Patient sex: F
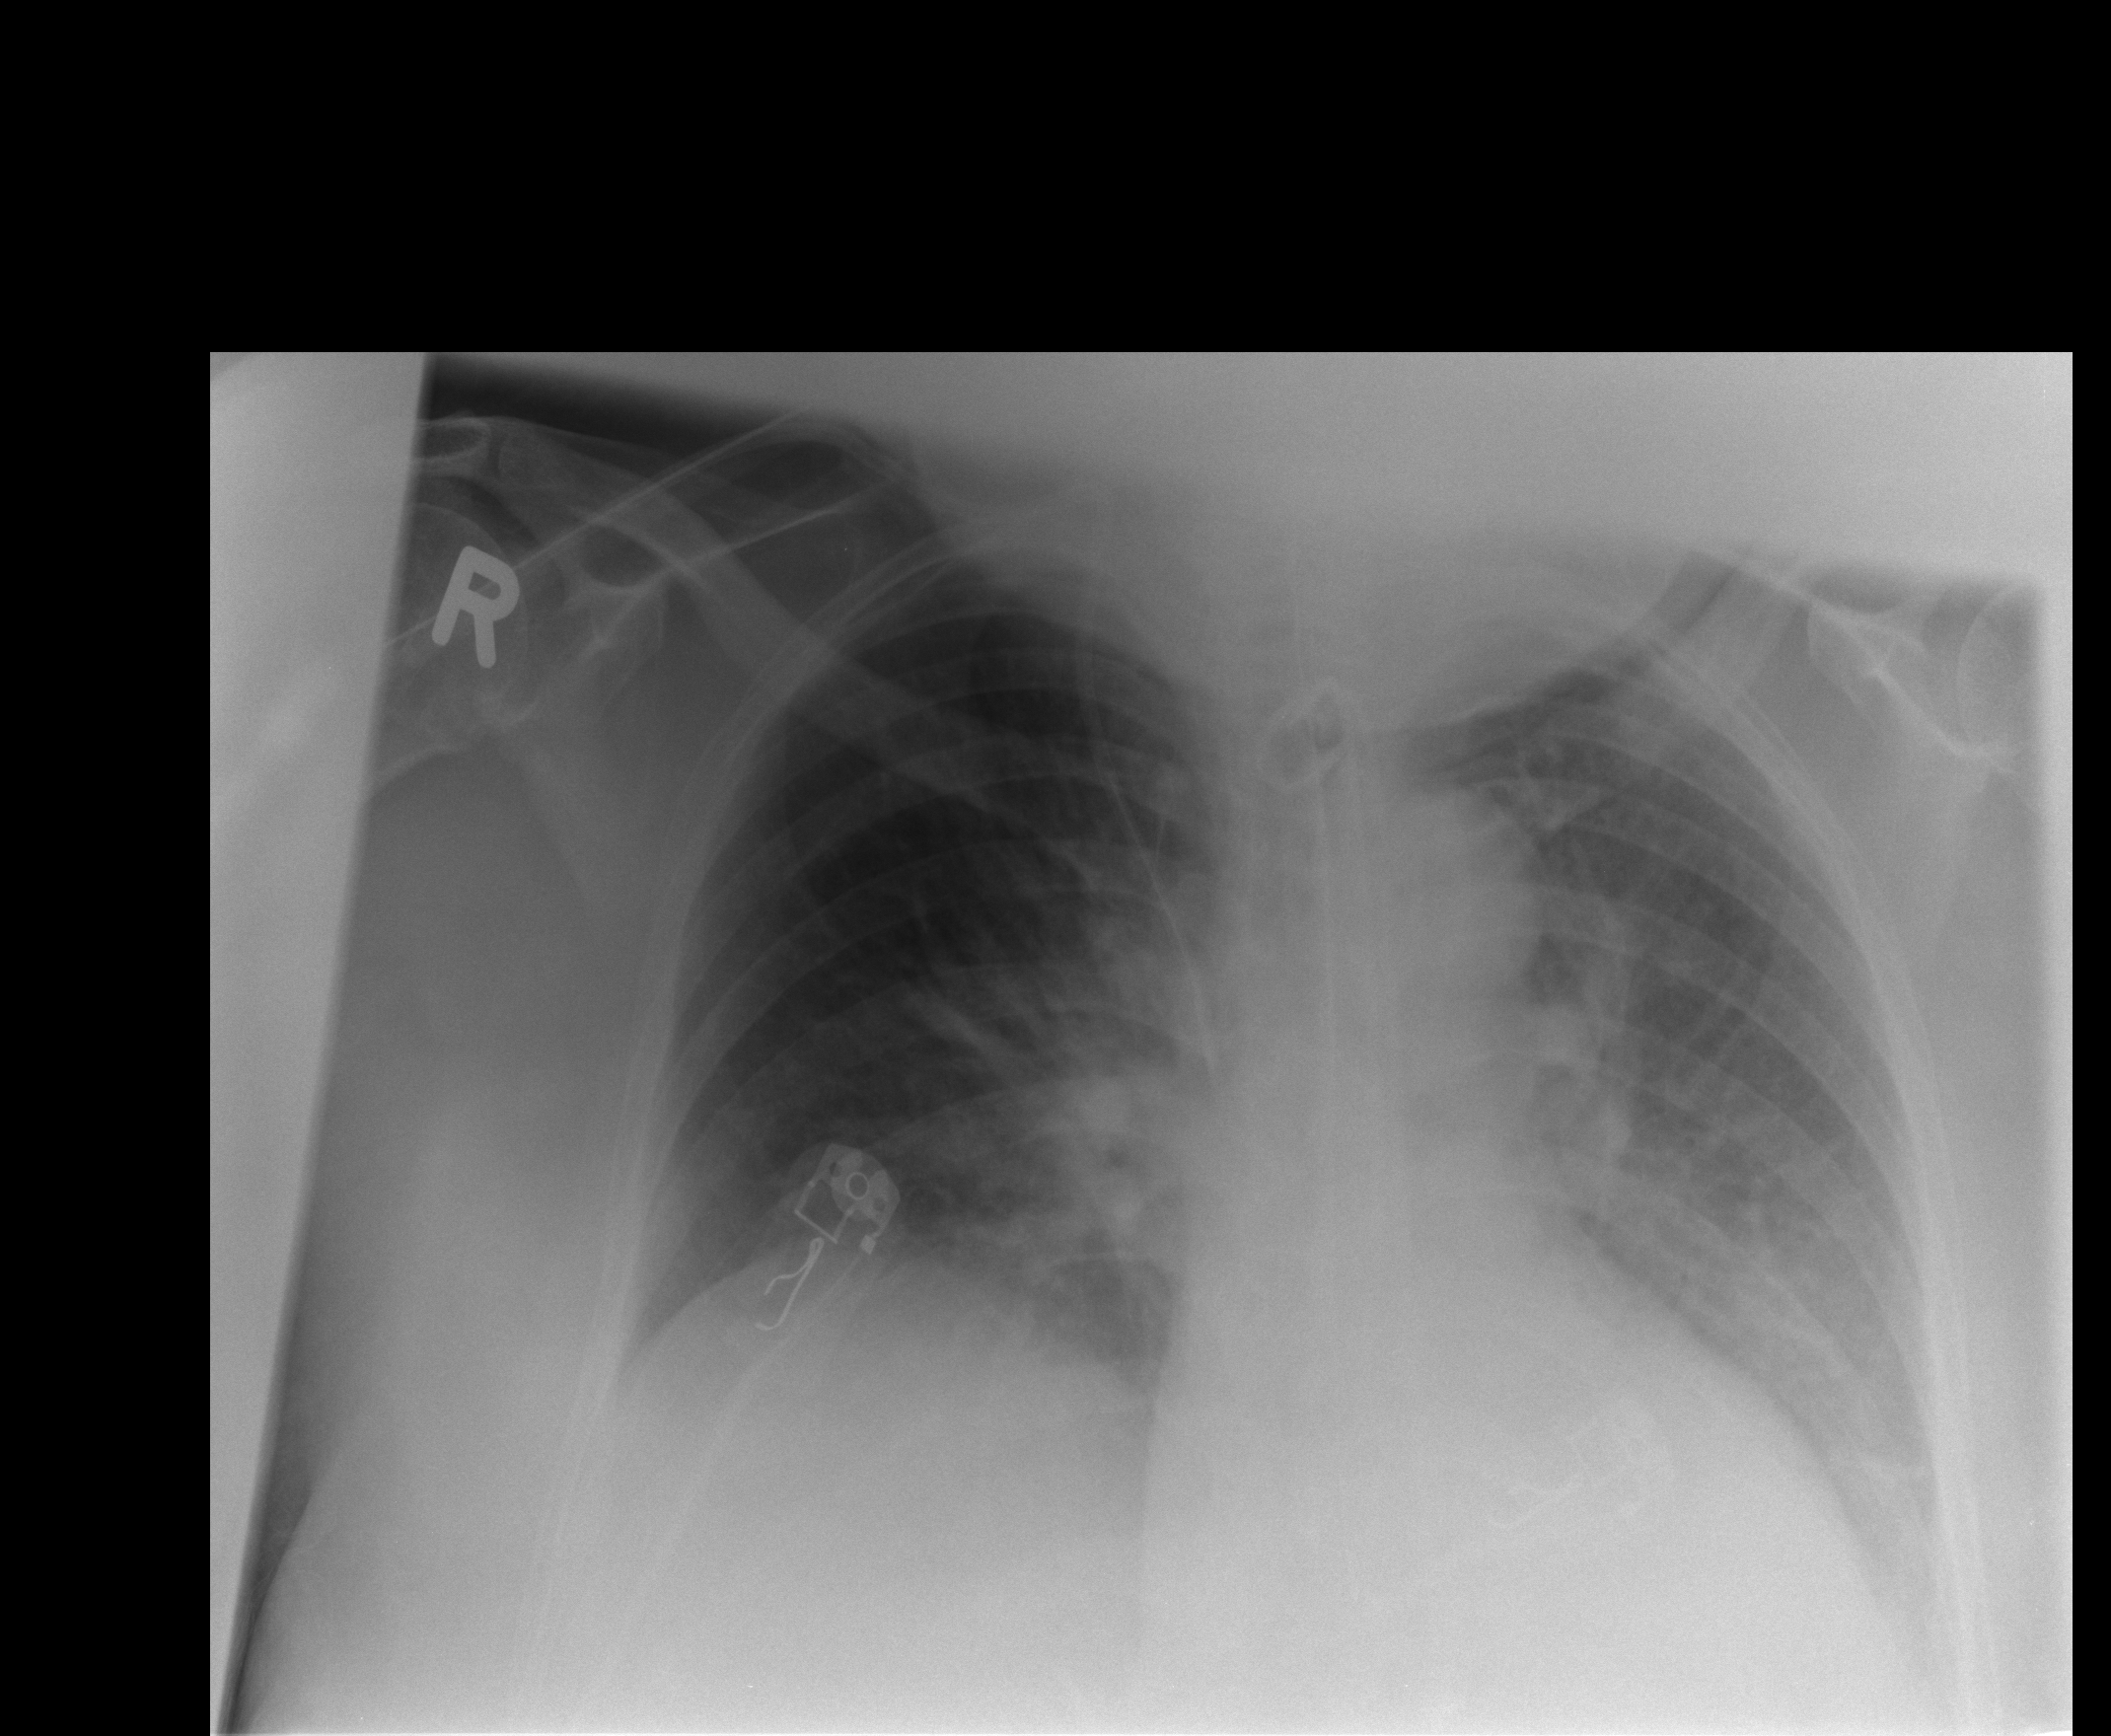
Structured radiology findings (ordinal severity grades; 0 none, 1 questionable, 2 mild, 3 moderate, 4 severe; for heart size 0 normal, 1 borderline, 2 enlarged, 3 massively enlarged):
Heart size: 0
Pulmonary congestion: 0
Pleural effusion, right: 0
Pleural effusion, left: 0
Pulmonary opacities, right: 1
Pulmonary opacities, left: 2
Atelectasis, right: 2
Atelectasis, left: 2